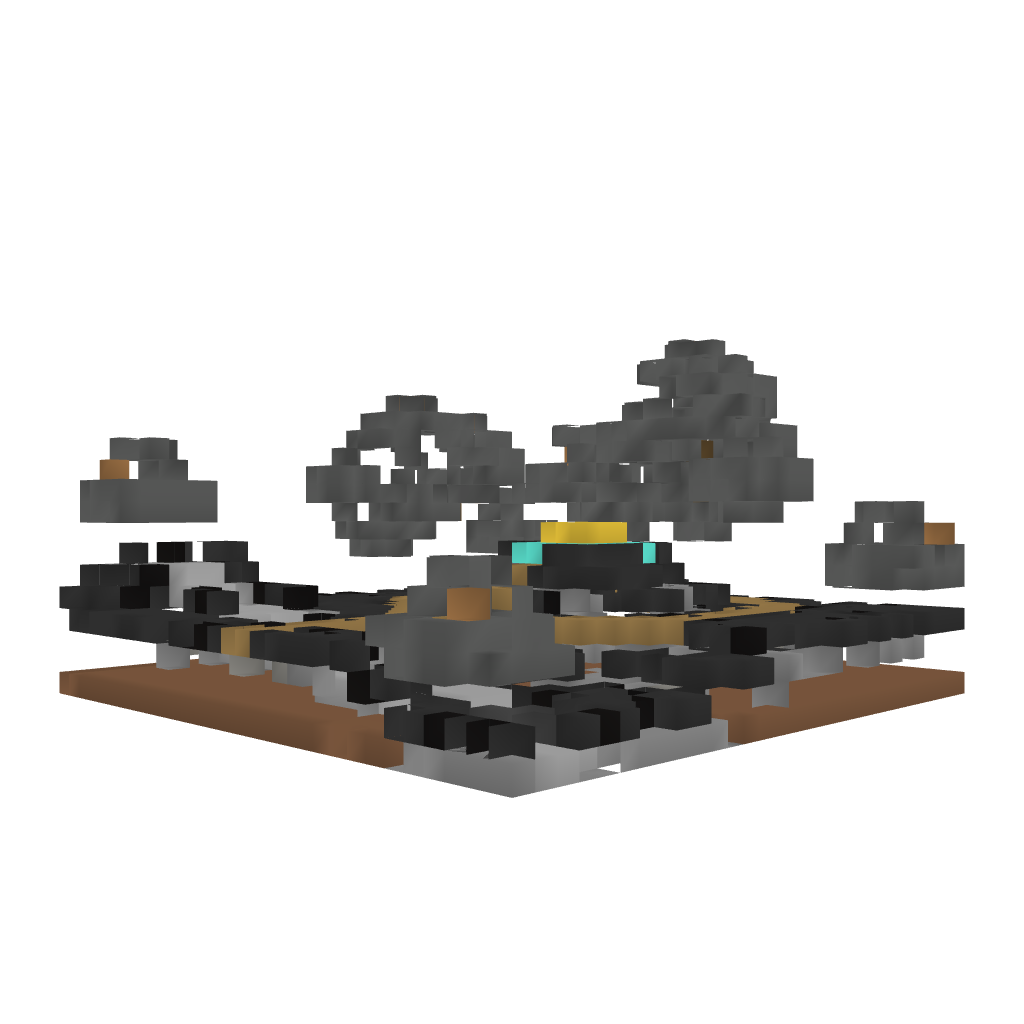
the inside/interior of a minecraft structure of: Grden with WIther Platform